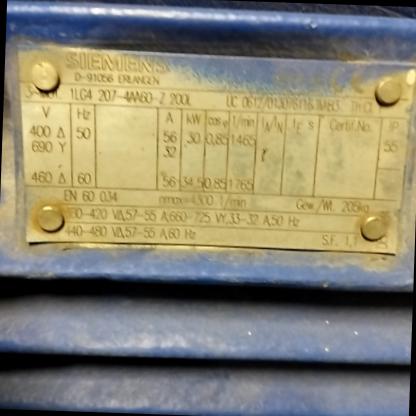
Klasa: tabliczka-znamionowa